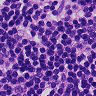
Metastatic tissue present: no